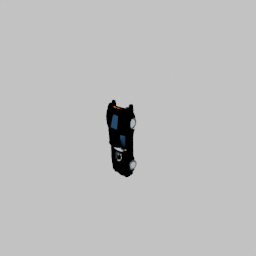
Label: mechanical